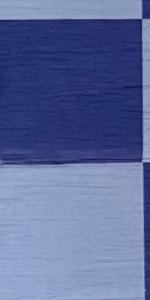
Label: Empty